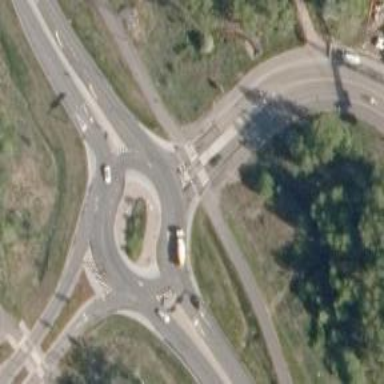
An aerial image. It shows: Asphalt road that is secondary route leading to roundabout.